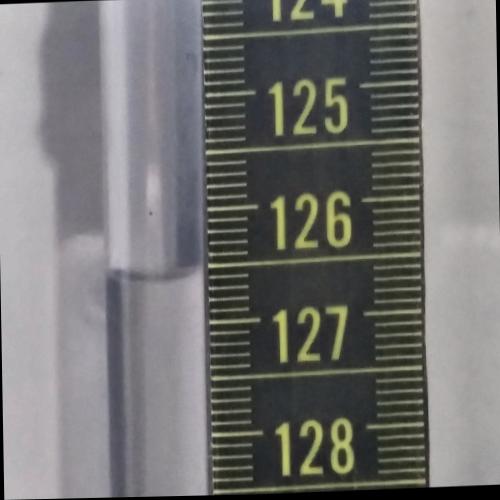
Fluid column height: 126.6 cm